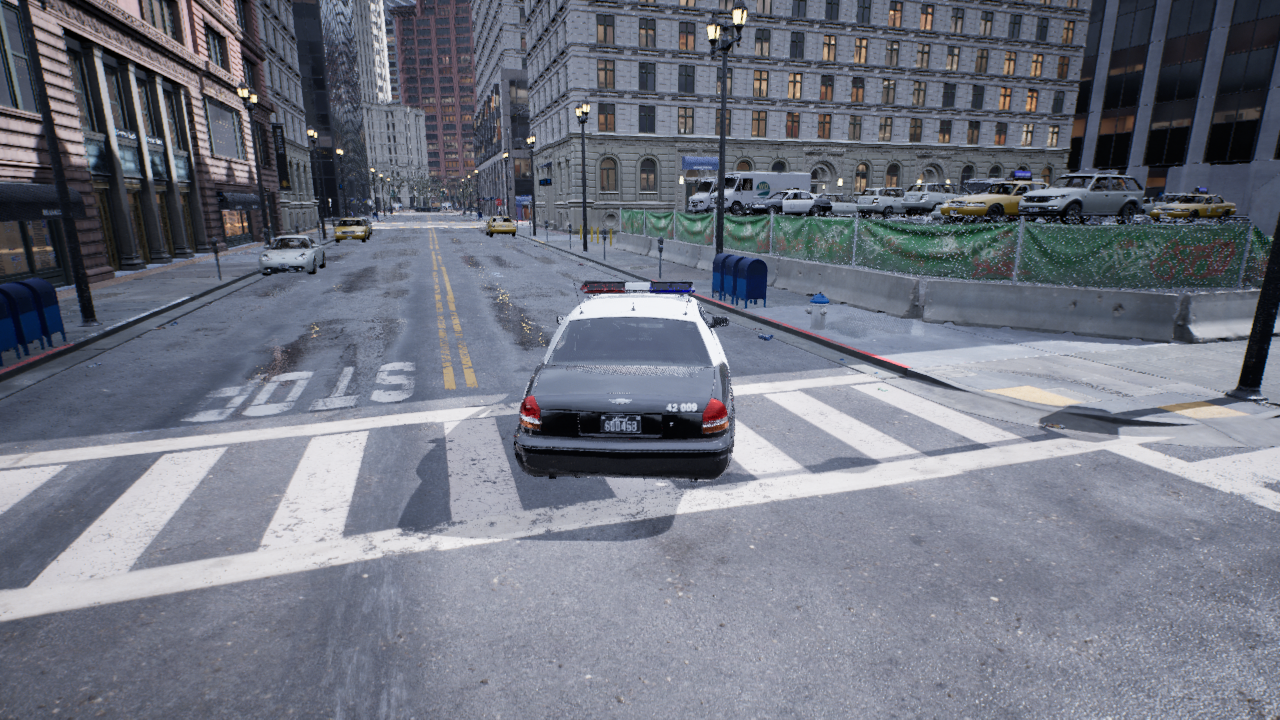
Venue: intersection
Lighting: overcast
Vehicle rig: sedan